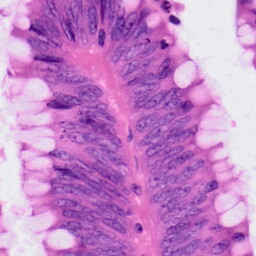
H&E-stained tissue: Colon